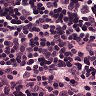
Metastatic tissue present: no